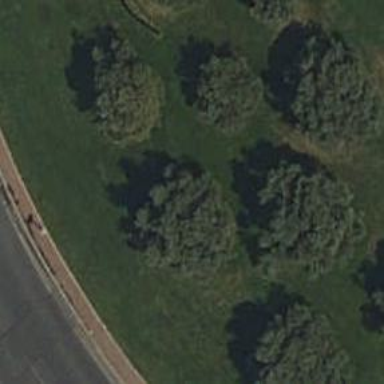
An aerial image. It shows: Broadleaved evergreen tree in its natural setting.